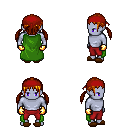
a pixel art fantasy rpg character, male body template, dark elf, purple skin, green cape, red pants, dark blonde twin-tailed hairstyle, red bandana, gold gloves, brown slippers, four views (front, back, left, right), 2x2 character sprite sheet, small pixel art, hard edges, no anti-aliasing